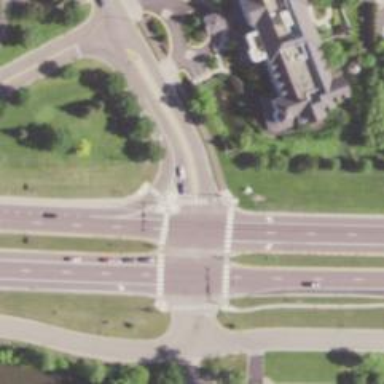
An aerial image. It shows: Marked footway crossing with central island.